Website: crate-barrel
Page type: address-validator
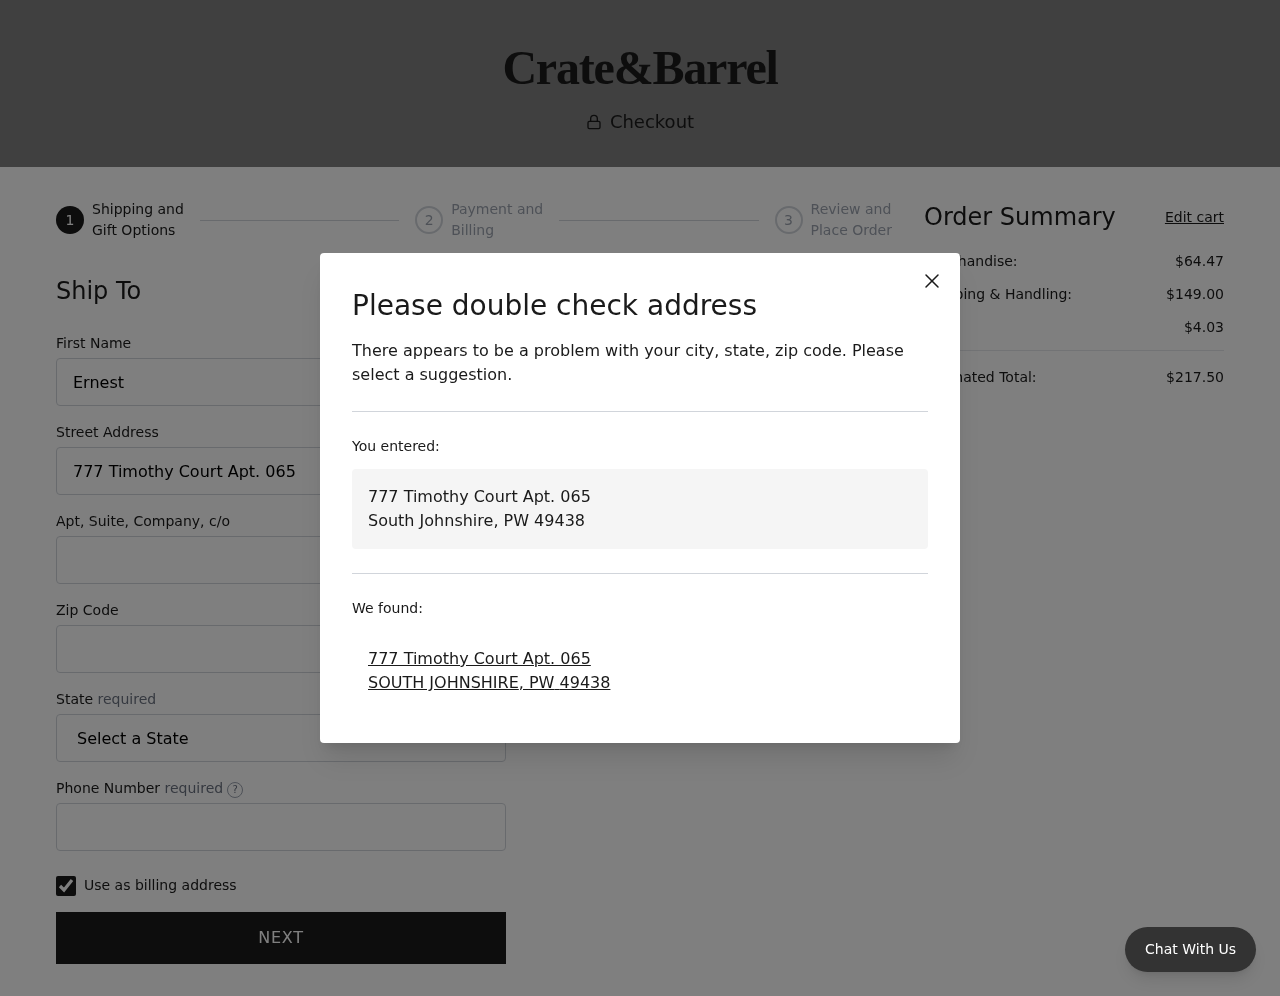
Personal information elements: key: PII_CITY
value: South Johnshire
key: PII_CITY
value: SOUTH JOHNSHIRE
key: PII_FIRSTNAME
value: Ernest
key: PII_PHONE
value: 5897578387
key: PII_POSTCODE
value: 49438
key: PII_STATE
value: PW
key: PII_STATE_ABBR
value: PW
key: PII_STREET
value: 777 Timothy Court Apt. 065
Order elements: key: ORDER_SUBTOTAL
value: $64.47
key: ORDER_SHIPPING_COST
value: $149.00
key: ORDER_TAX
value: $4.03
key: ORDER_TOTAL
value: $217.50